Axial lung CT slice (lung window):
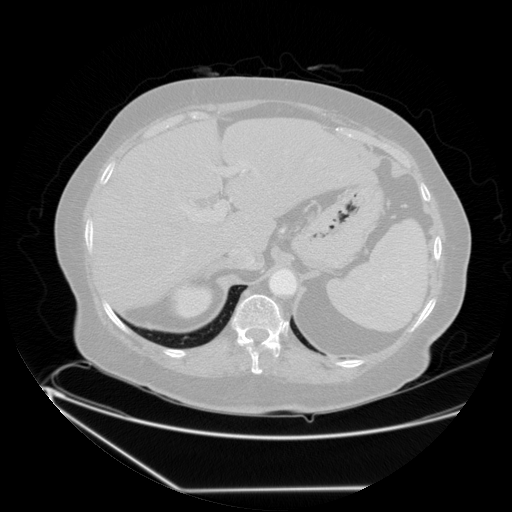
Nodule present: no